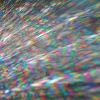
Label: sunburn